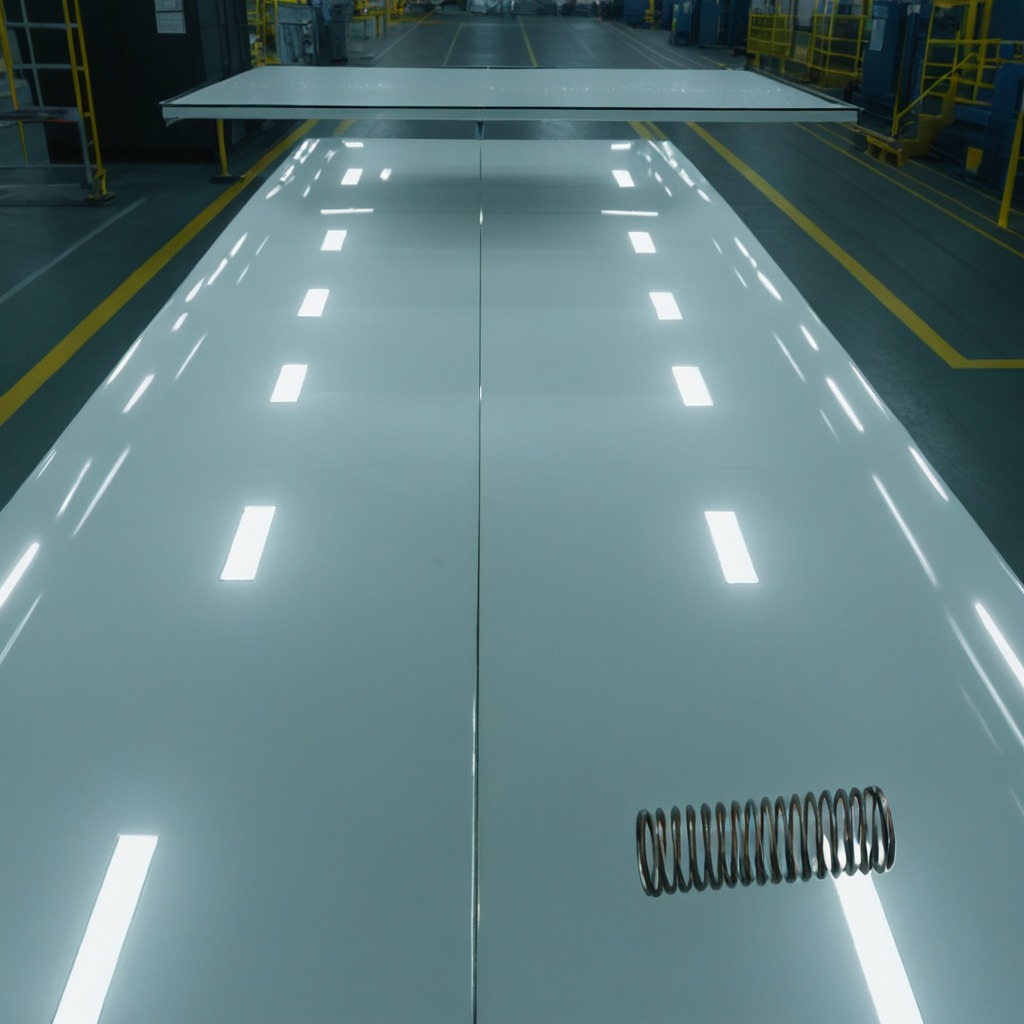
A coiled metal spring lies on a high-gloss table in a ship maintenance bay industrial lighting.